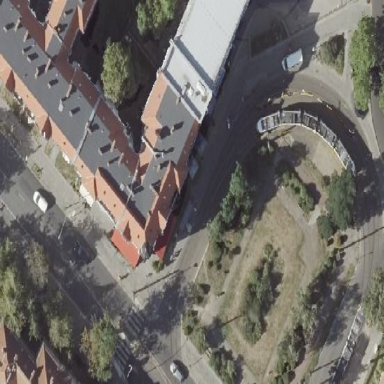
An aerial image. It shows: Apartment building with double saltbox roof shape.